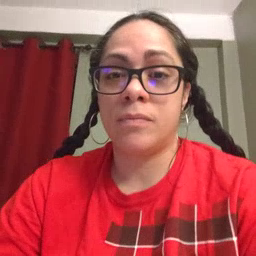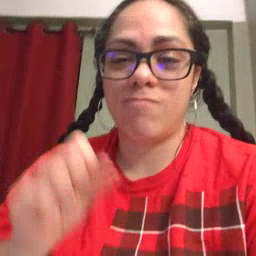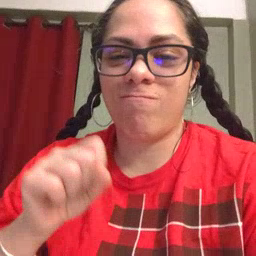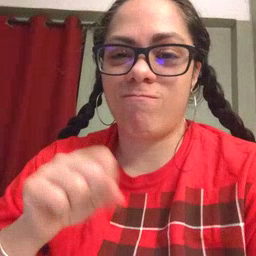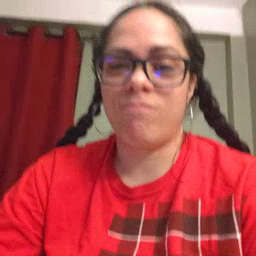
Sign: yes